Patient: sex M, age 73
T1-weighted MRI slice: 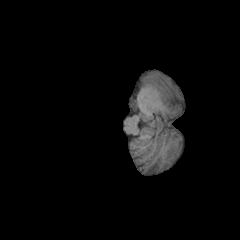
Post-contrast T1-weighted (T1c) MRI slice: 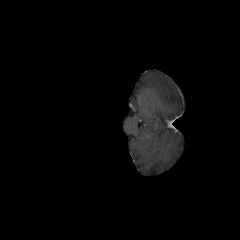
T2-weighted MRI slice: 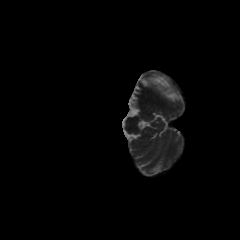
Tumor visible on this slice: no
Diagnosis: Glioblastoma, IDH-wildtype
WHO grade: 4